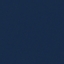
Label: SeaLake